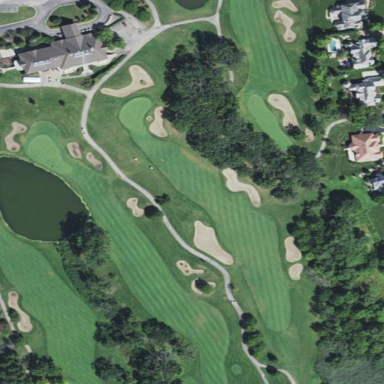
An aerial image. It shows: Golf fairway surrounded by grass.